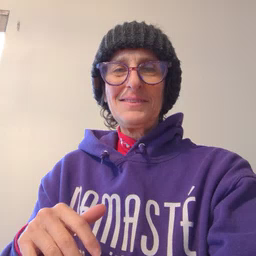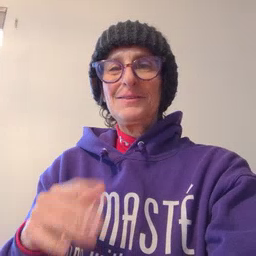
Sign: pretty